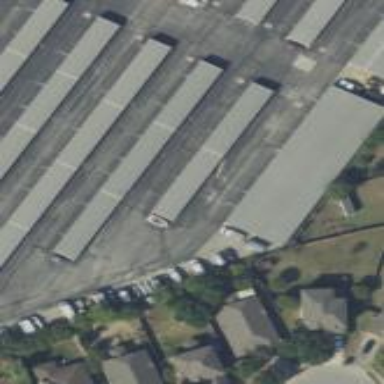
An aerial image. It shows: Building housing storage rental shop.